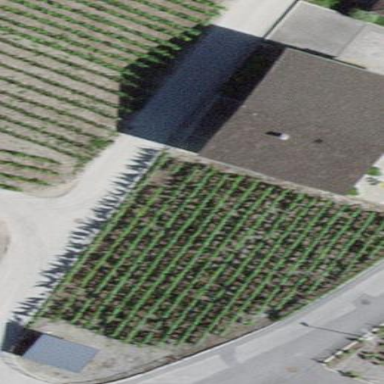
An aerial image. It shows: Vineyard with grape crops.